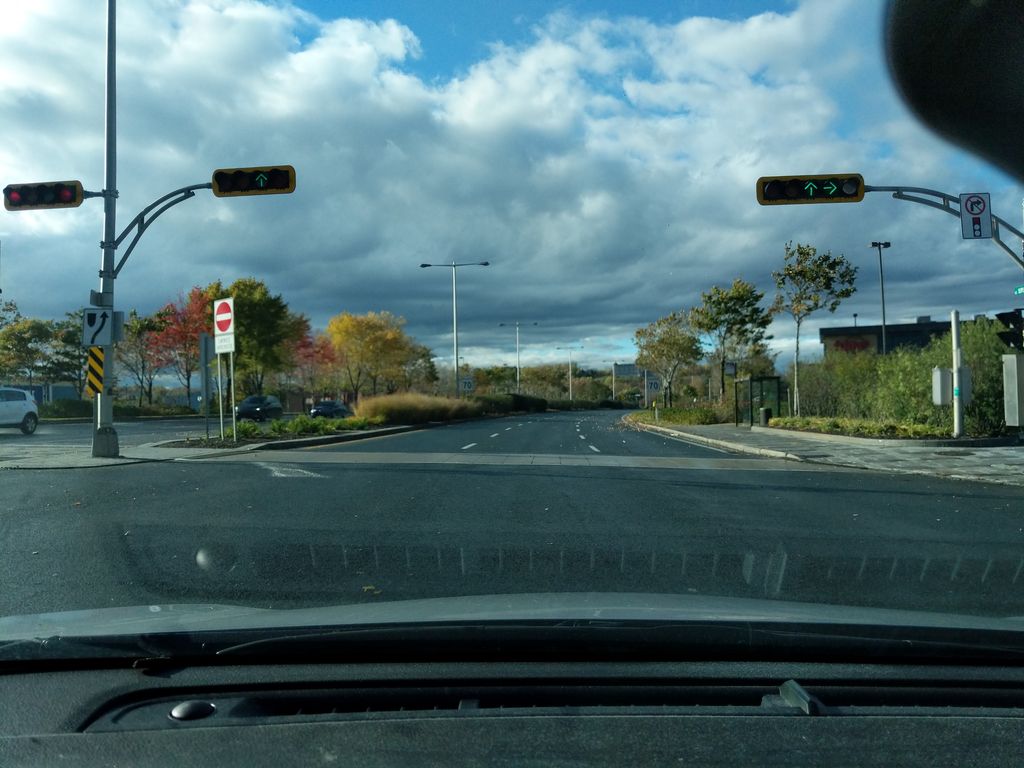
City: quebec_city